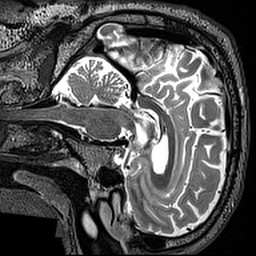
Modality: T2w
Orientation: sagittal
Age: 68
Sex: male
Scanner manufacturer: siemens
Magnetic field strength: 3 T
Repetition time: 3.2 s
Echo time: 0.567 s